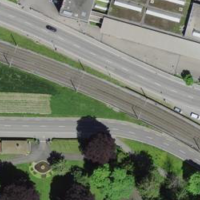
EUNIS habitat code: 53
Species observed at this site:
Zoropsis spinimana